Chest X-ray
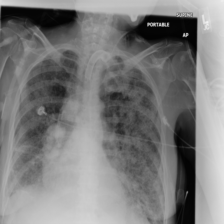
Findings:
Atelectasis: negative
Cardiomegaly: negative
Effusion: negative
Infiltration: positive
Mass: positive
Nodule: positive
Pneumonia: negative
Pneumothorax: negative
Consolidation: negative
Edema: negative
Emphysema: negative
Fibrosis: positive
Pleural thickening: negative
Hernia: negative